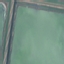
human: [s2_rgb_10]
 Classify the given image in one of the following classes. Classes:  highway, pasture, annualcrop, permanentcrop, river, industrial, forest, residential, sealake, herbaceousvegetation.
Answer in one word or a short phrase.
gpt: SeaLake